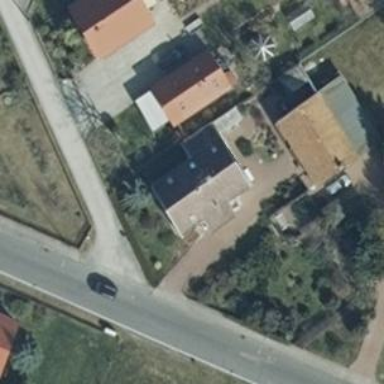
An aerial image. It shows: Simple house.